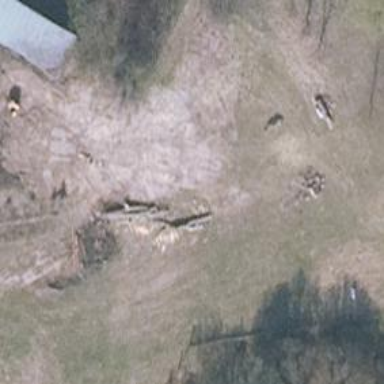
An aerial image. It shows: Hunting stand.